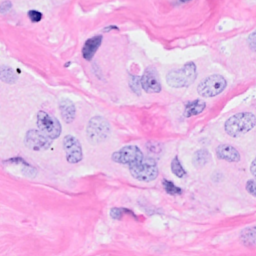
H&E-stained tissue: Breast